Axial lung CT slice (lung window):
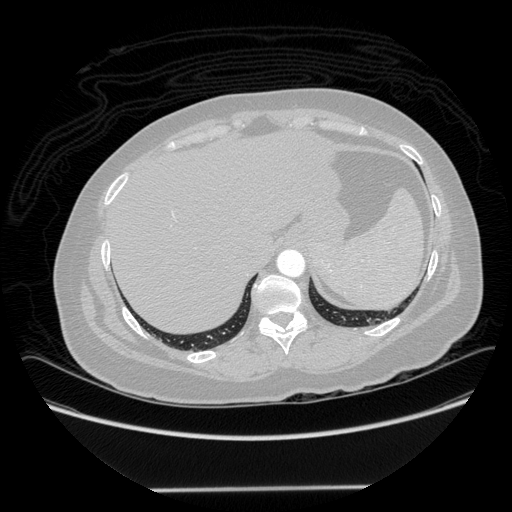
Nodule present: no